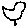
Label: bird